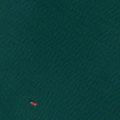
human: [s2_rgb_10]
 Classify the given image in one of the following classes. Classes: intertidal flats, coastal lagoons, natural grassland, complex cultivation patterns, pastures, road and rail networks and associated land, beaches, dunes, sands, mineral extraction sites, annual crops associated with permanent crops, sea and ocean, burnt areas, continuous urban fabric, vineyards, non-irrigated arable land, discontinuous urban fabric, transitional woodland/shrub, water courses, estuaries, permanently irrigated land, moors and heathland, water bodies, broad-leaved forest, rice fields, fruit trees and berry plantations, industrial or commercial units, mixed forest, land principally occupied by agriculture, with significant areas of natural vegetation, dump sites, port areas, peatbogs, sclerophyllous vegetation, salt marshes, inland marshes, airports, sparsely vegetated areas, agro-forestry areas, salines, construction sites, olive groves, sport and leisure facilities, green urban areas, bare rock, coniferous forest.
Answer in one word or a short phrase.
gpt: sea and ocean